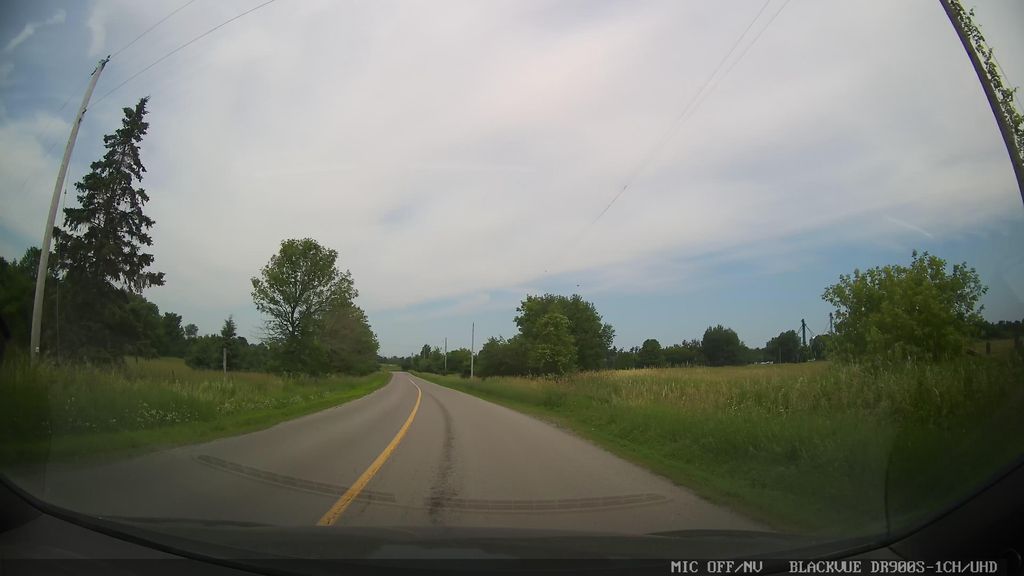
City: ottawa-gatineau